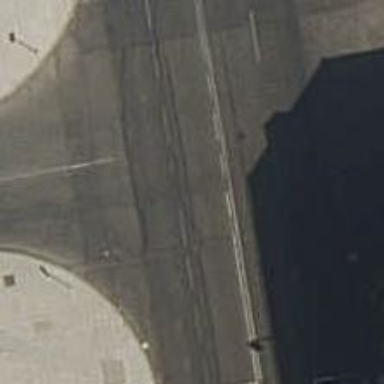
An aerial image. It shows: Road with traffic signals for signaling.